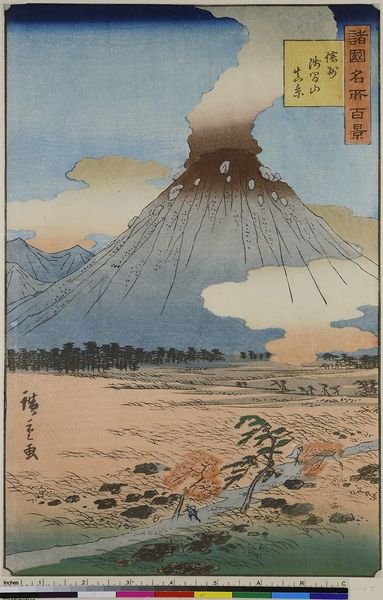
Titel: Die wahre Landschaft des Asama Berges in der Provinz Shinano, aus der Serie: 100 berühmte Gegenden verschiedener Provinzen
Künstler: Utagawa Hiroshige II
Standort: Hamburg
Institution: Museum für Kunst und Gewerbe Hamburg
Schlagwörter: baum, blau, felsen, himmel, wolken, bäume, grün, landschaft, menschen, ocker, braun, weg, wolke, pfad, qualm, rauch, wald, holzschnitt, berge, gebirge, fluß, schriftzeichen, vulkan, asien, druckgraphik, druckgrafik, chinesisch, zeit, farbholzschnitt, vulkanausbruch, edo, reproduktionen, volcano, druckerzeugnisse, landstraße, ukiyo, volcan, asama